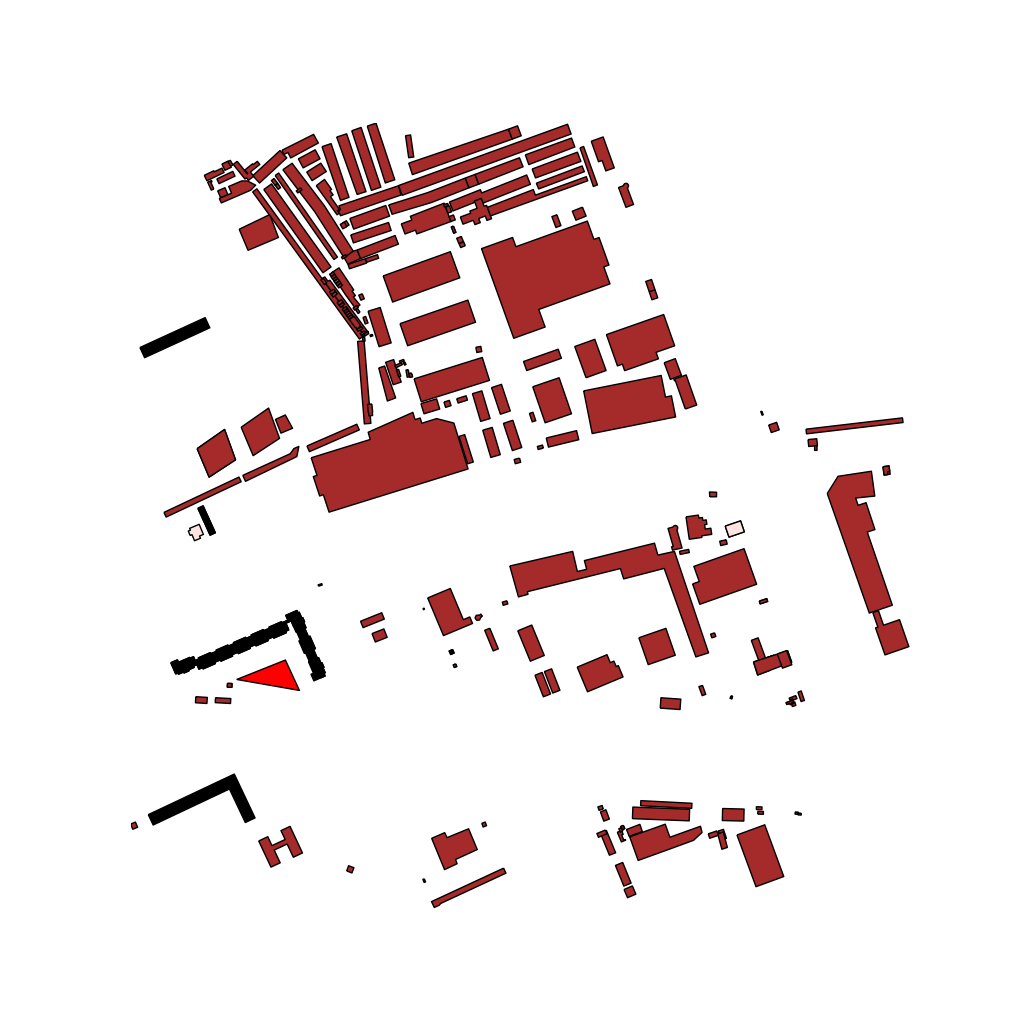
Tags: overhead vector_map, business, industrial, recreation, residential, special, modern, soviet, high_rise, individual_rise, low_rise, medium_rise, density_1, Building, Facility, Gas, Playground, 1.0 km²